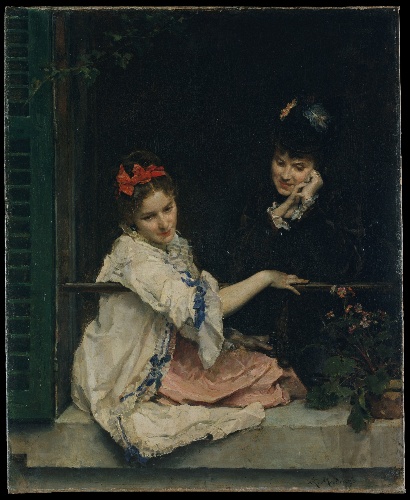
Title: Girls at a Window
Artist: Raimundo de Madrazo y Garreta
Artist bio: Spanish, Rome 1841–1920 Versailles
Date: ca. 1875
Object type: Painting
Classification: Paintings
Medium: Oil on canvas
Dimensions: 28 5/8 x 23 1/2 in. (72.7 x 59.7 cm)
Department: European Paintings
Credit line: Catharine Lorillard Wolfe Collection, Bequest of Catharine Lorillard Wolfe, 1887
Accession year: 1887
Repository: Metropolitan Museum of Art, New York, NY
Tags: Portraits|Women